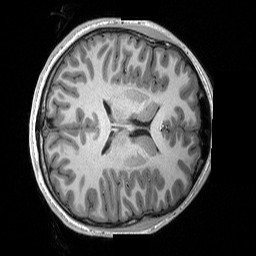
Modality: T1w
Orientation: axial
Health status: ill
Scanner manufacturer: siemens
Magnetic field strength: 3 T
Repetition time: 2.3 s
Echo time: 0.00226 s